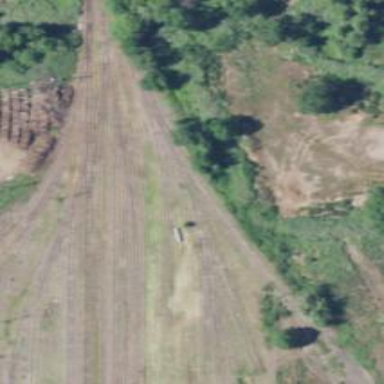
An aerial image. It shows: Railway siding with rails.